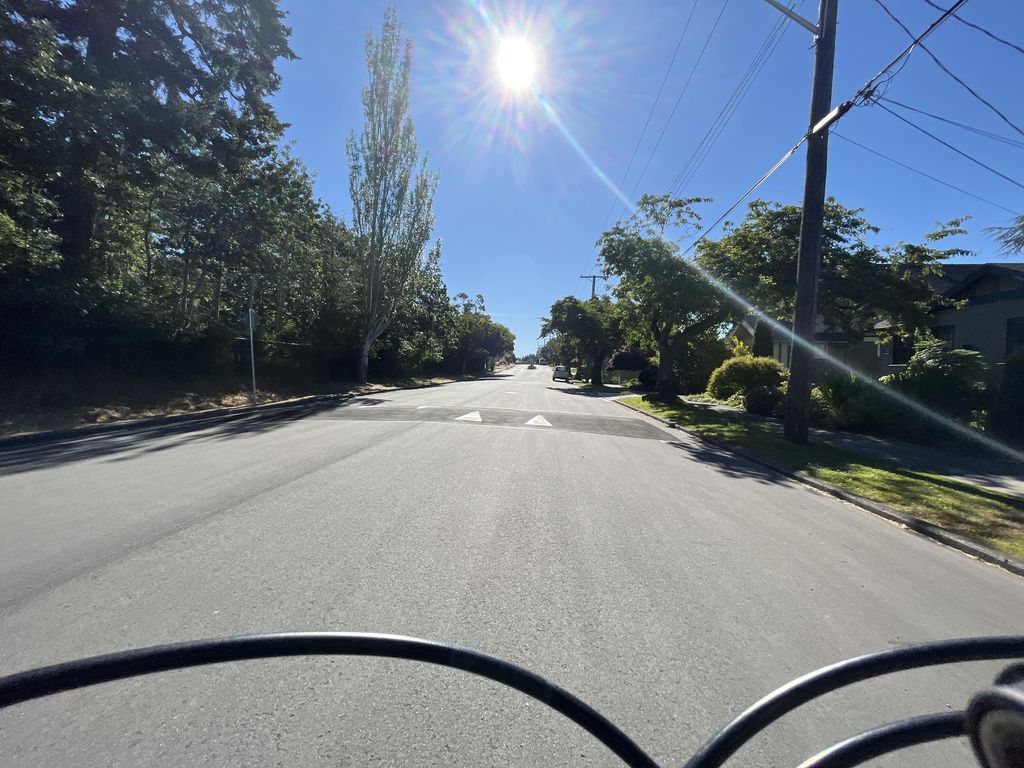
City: victoria